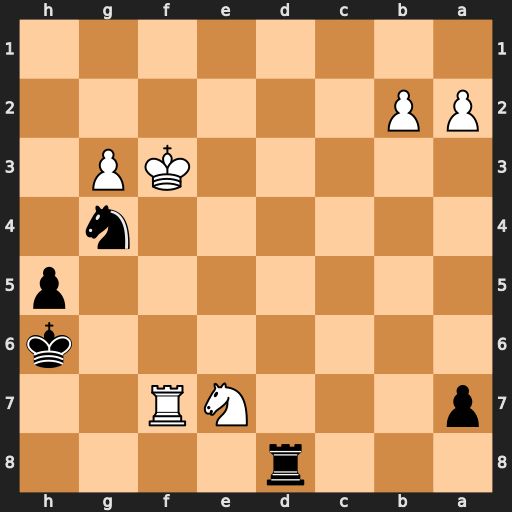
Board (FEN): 3r4/p3NR2/7k/7p/6n1/5KP1/PP6/8
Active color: b
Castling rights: -
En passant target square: -
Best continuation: Ne5+ Kf4 Nxf7